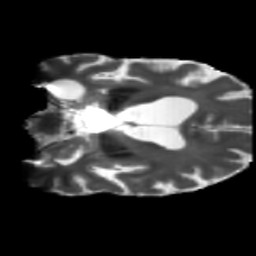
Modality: T2w
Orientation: coronal
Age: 75
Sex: male
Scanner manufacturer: siemens
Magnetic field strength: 3 T
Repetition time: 5.47 s
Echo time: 0.0854 s